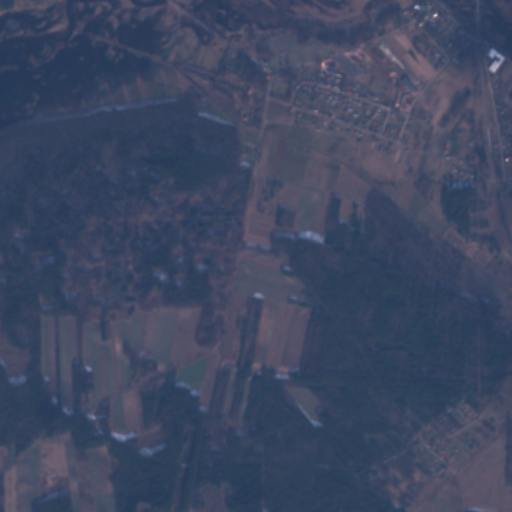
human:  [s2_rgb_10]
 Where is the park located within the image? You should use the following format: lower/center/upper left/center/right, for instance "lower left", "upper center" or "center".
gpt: The park is located in the upper right of the image.
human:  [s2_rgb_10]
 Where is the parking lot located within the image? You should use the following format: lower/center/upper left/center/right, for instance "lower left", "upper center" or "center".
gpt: The parking lot is located in the upper center of the image.
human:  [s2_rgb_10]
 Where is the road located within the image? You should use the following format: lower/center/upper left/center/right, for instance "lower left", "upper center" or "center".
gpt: There is no road in the image.